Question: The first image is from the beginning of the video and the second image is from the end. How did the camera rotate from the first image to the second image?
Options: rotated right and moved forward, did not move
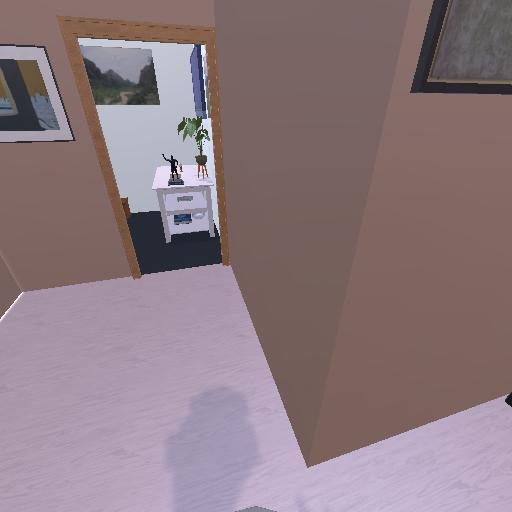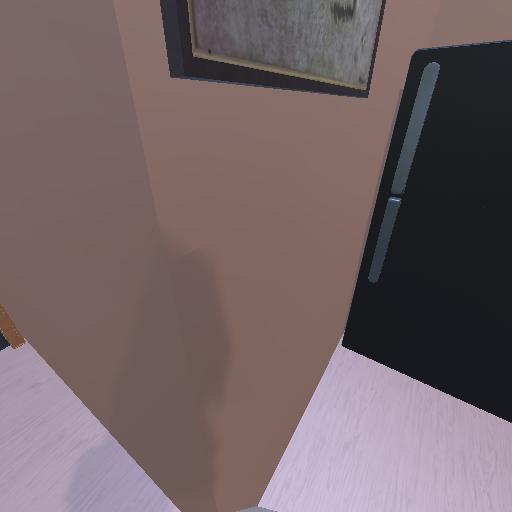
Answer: rotated right and moved forward